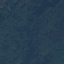
Land use / land cover: Forest